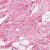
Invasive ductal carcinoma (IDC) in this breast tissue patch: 0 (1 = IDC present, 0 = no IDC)